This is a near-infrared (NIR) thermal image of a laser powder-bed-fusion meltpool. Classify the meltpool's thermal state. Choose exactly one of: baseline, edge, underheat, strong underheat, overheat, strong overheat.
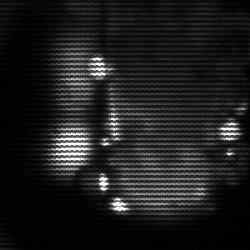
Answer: strong underheat